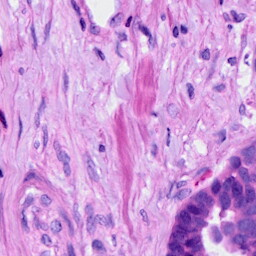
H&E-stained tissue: Ovarian